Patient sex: M
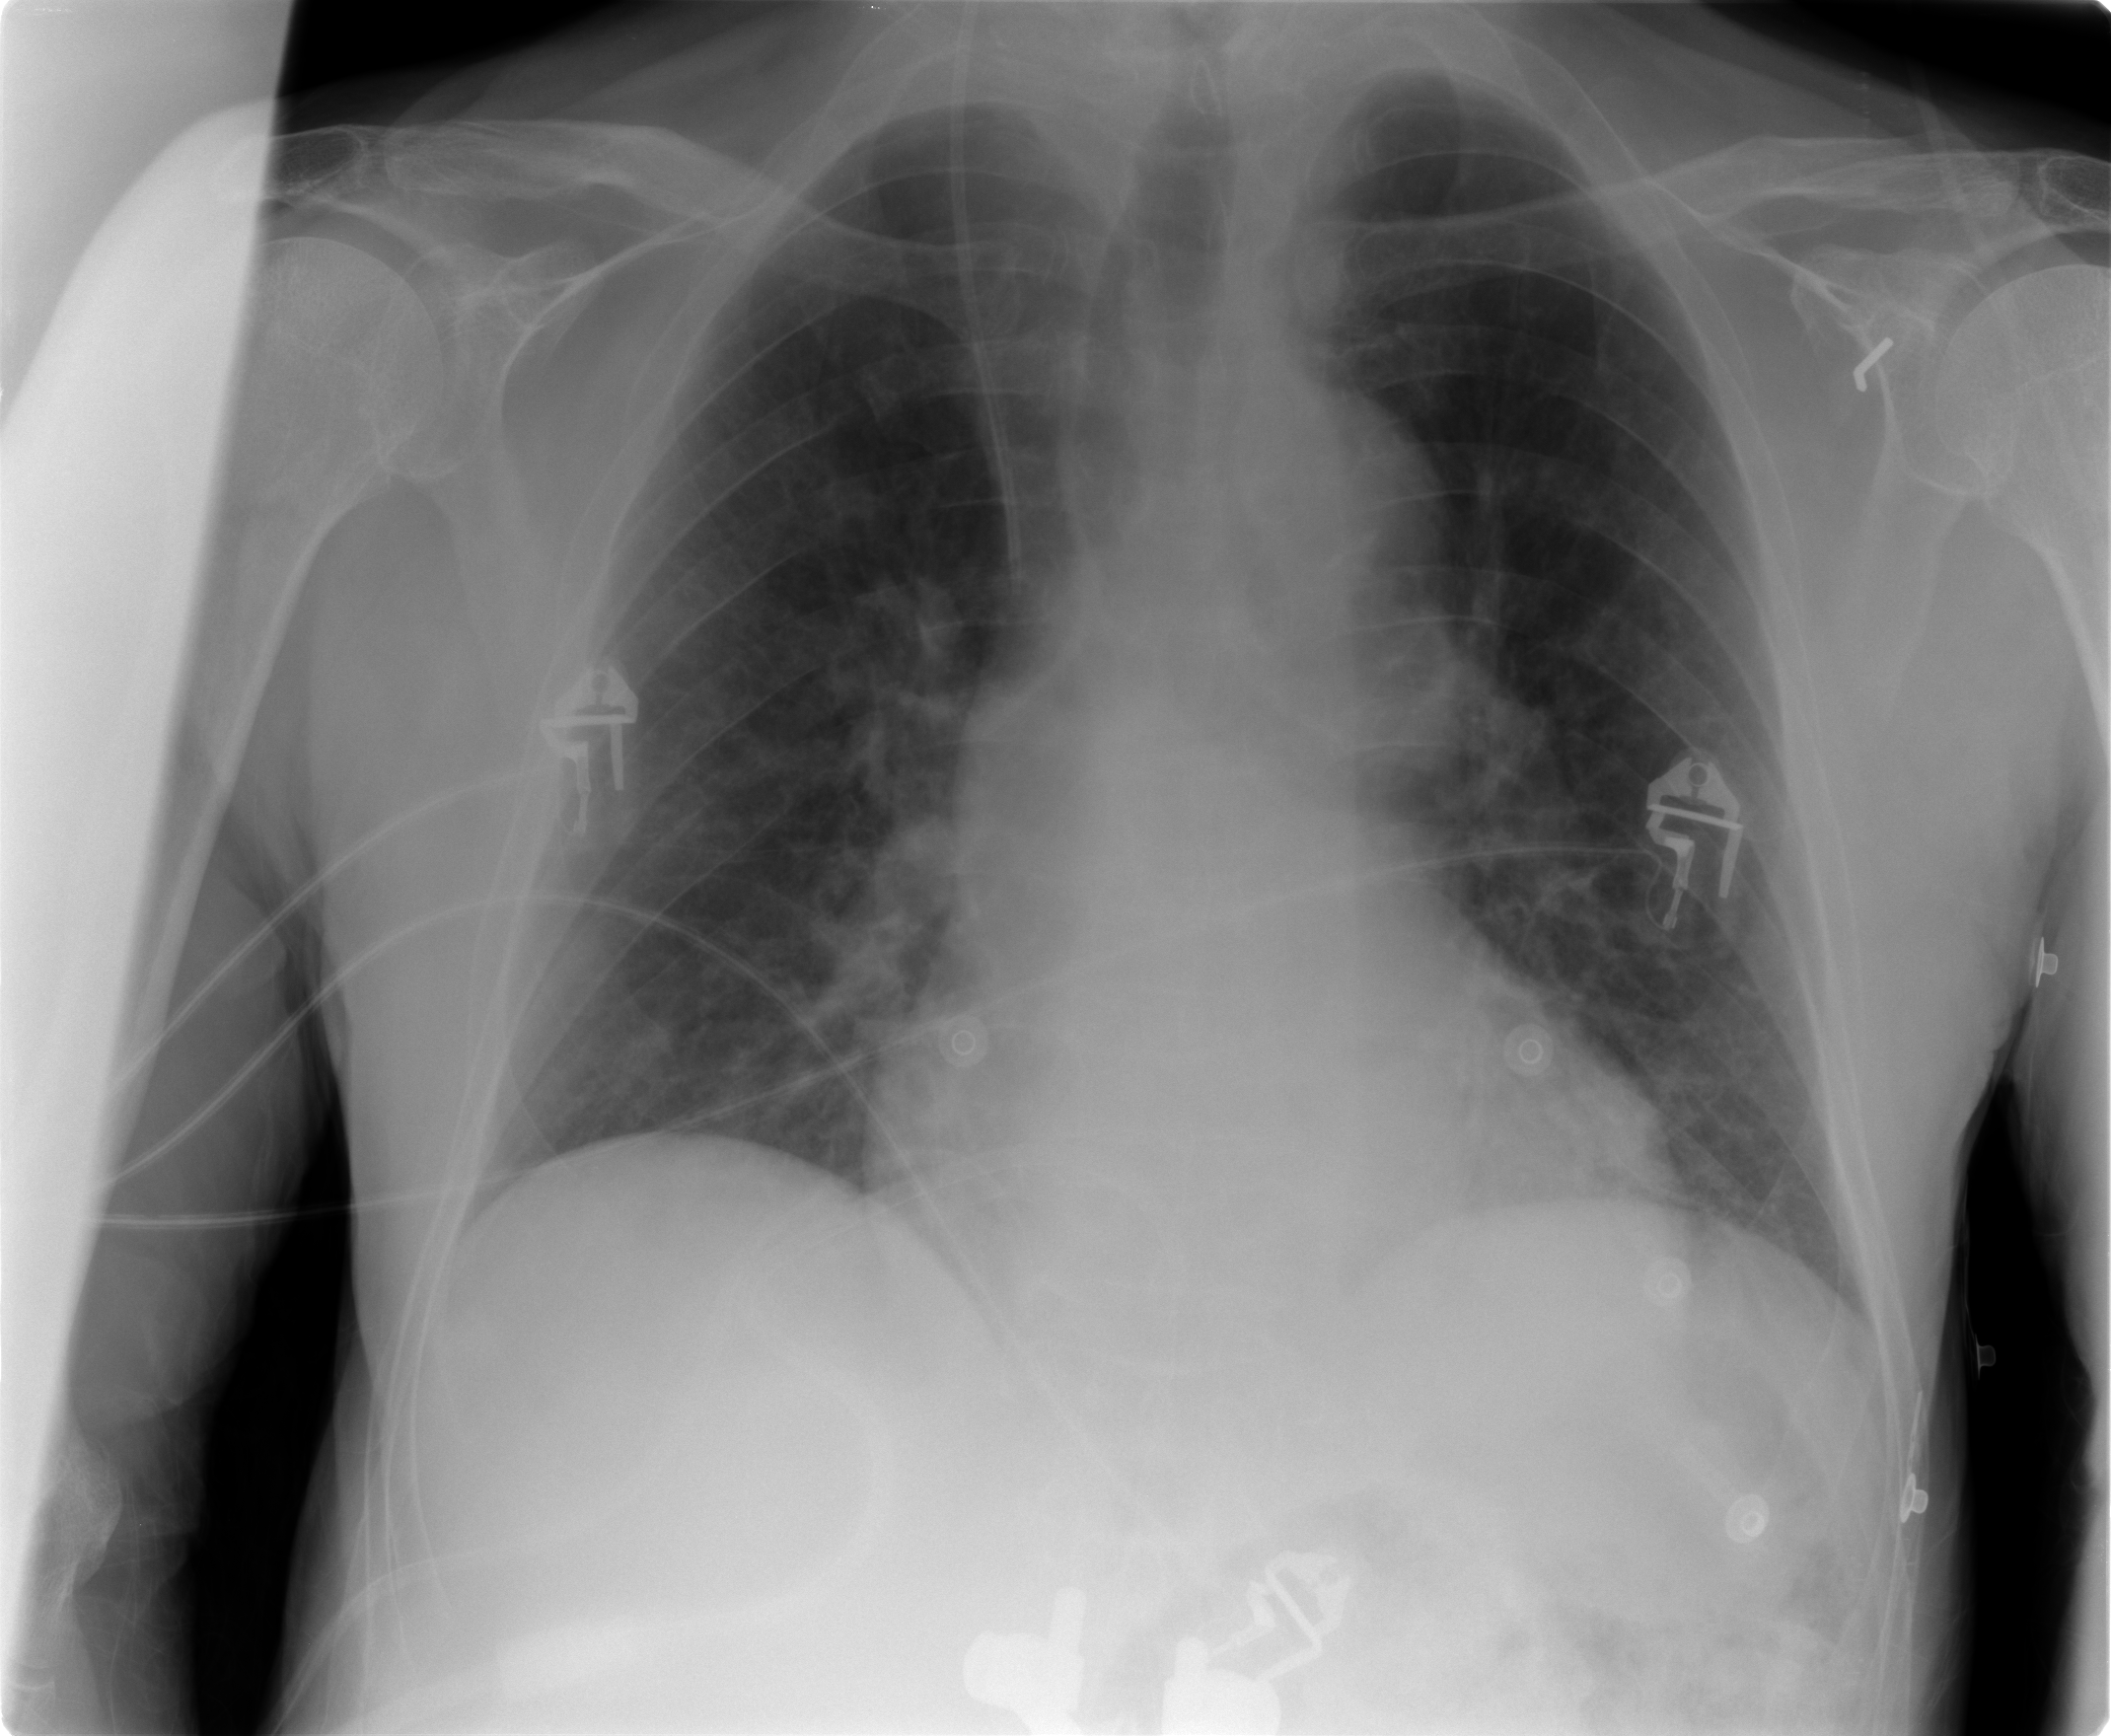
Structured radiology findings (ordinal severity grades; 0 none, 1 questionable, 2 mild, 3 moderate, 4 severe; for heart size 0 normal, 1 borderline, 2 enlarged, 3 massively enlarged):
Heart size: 2
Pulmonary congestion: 2
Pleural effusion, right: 0
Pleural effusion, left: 0
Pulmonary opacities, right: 2
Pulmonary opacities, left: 0
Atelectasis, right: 2
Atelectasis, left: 2